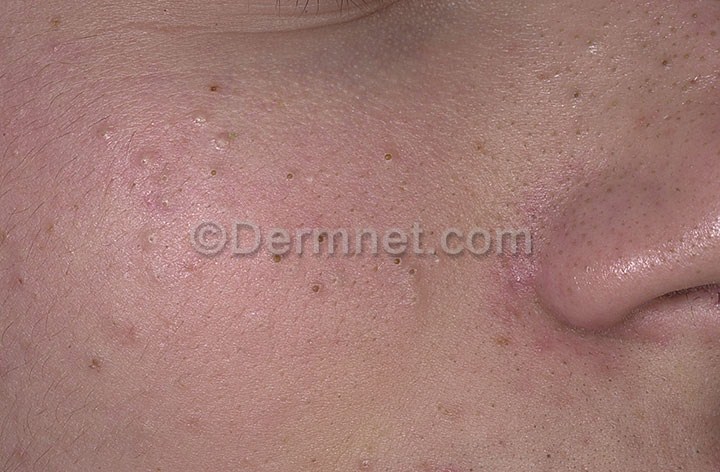
Disease: Acne and Rosacea Photos